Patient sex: M
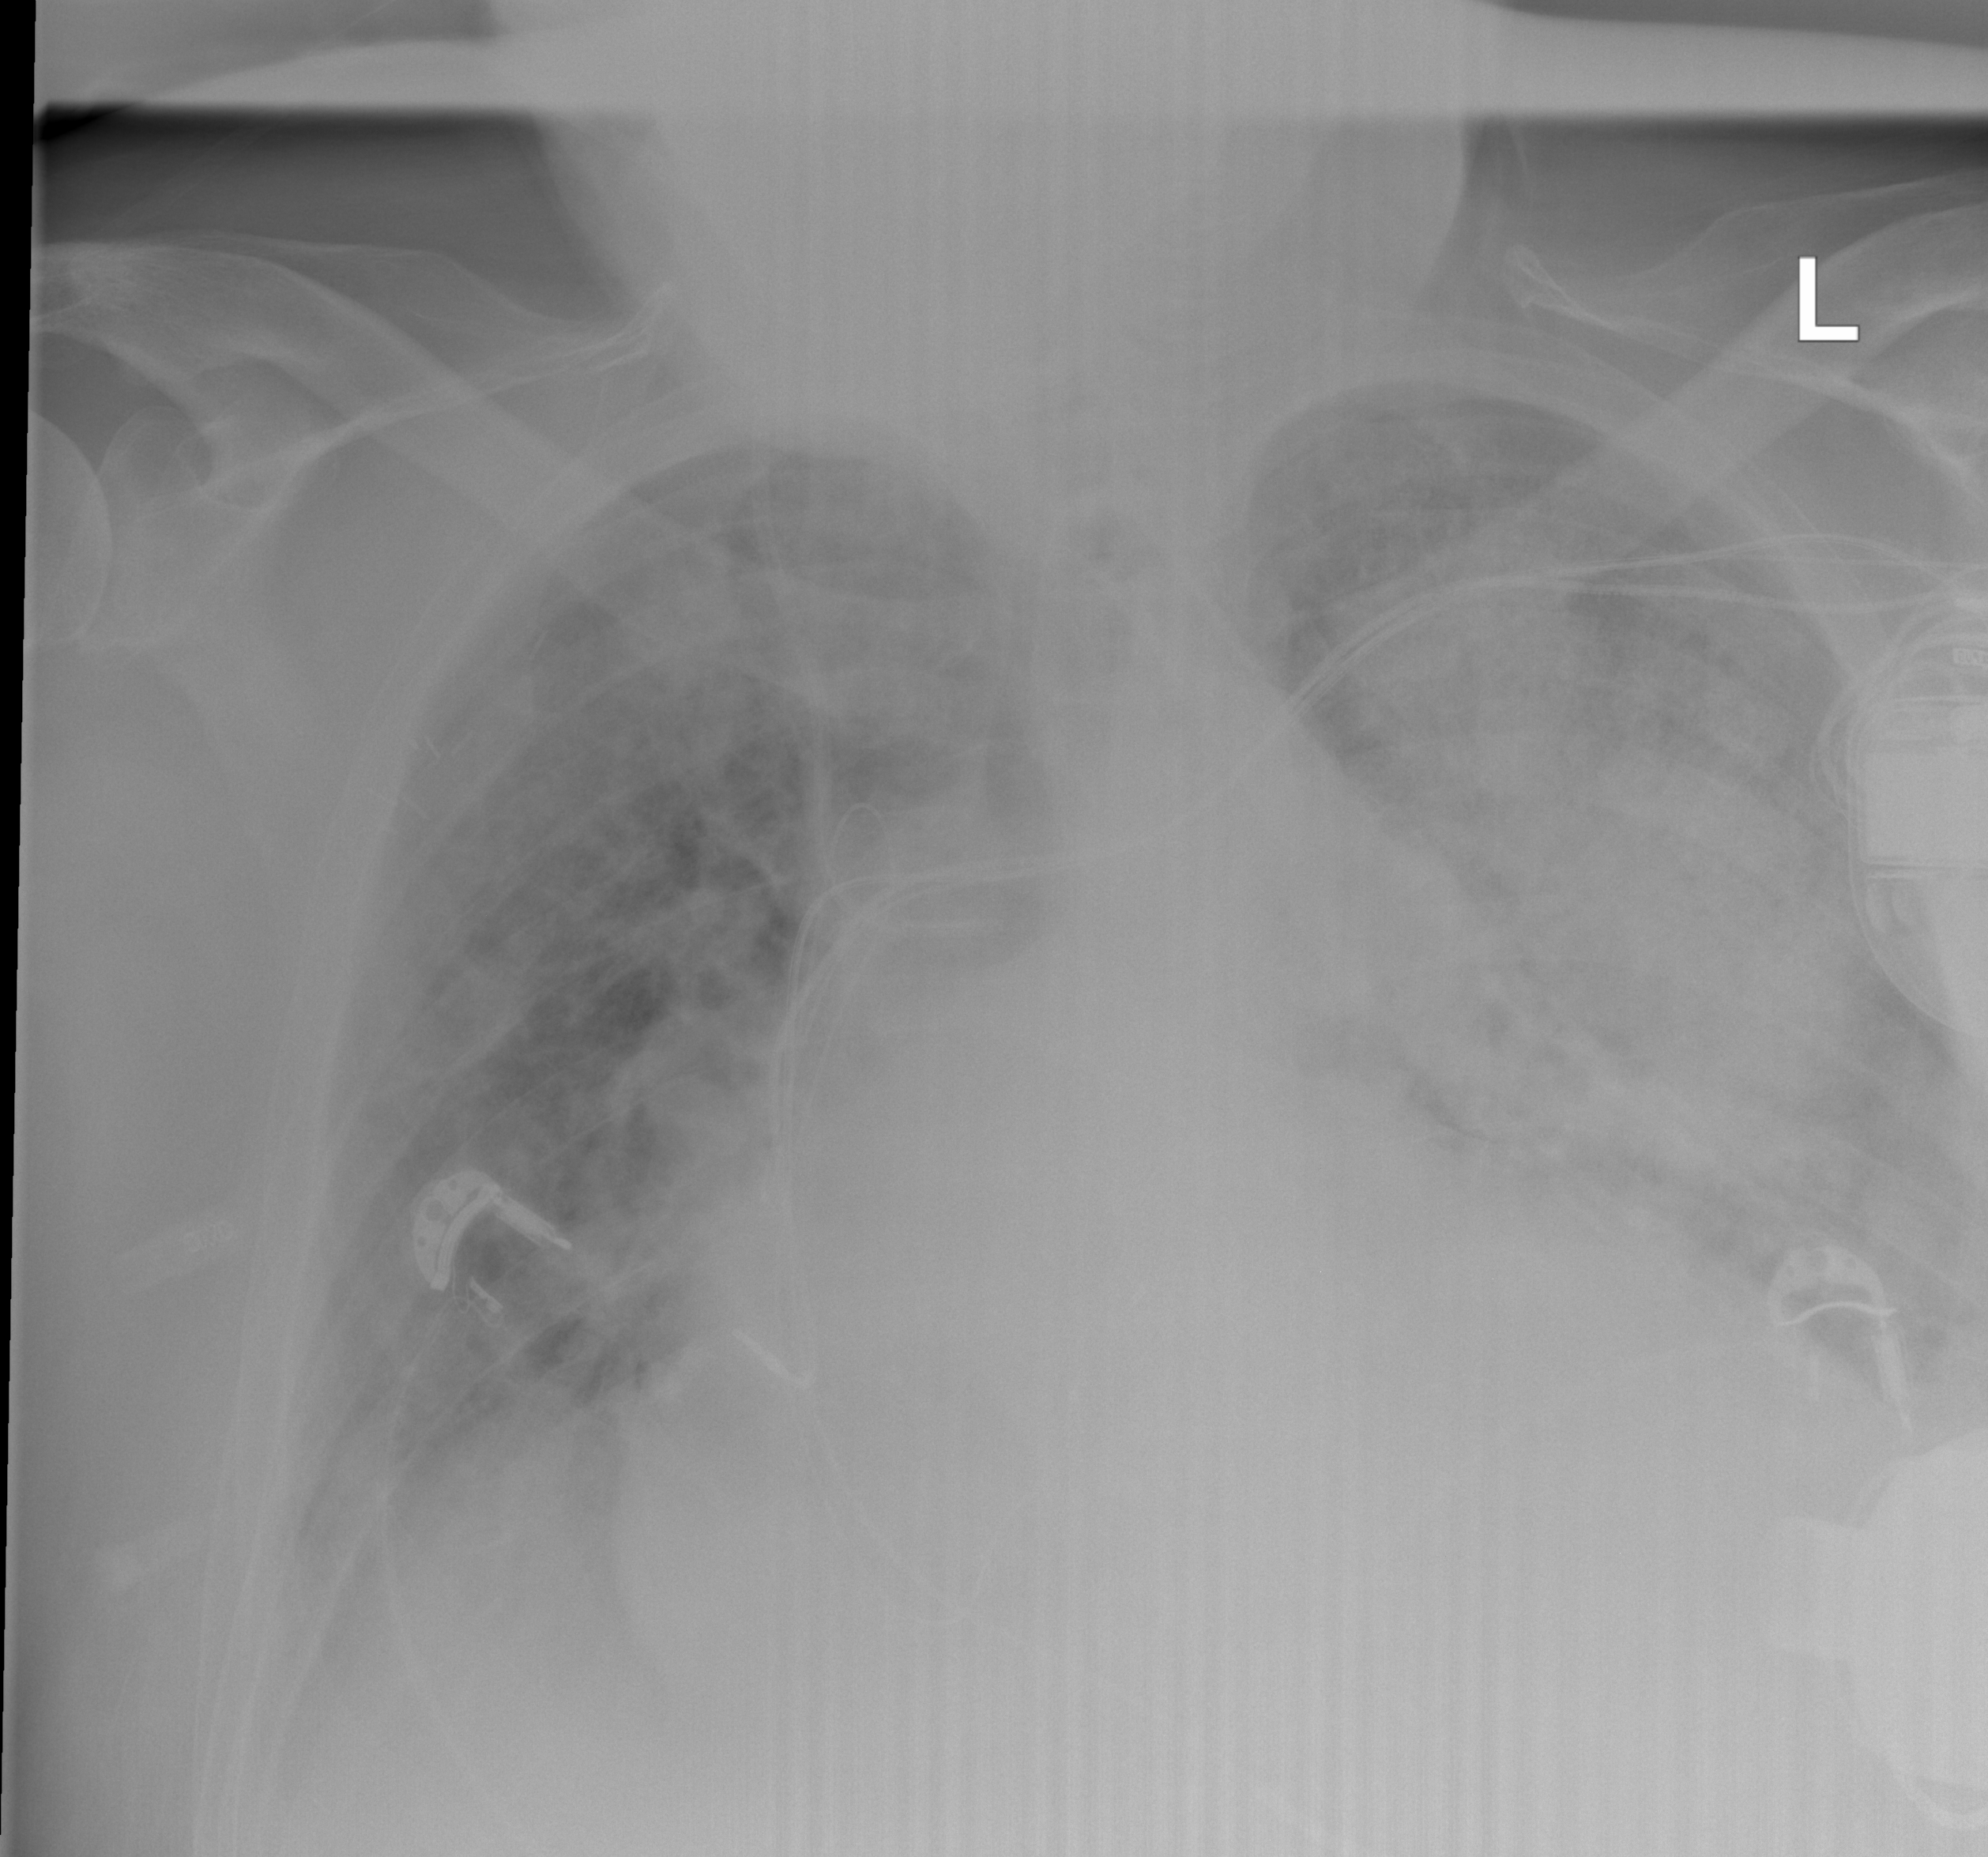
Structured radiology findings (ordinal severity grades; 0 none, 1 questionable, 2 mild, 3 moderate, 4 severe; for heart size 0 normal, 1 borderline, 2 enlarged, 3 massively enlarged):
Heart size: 3
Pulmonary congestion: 2
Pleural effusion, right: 1
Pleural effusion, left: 1
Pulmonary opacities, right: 2
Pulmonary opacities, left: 4
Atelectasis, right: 2
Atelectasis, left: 3